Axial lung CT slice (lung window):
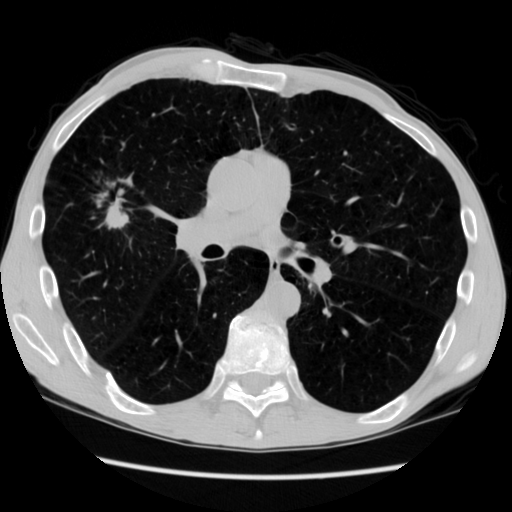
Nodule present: yes
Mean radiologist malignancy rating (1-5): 5